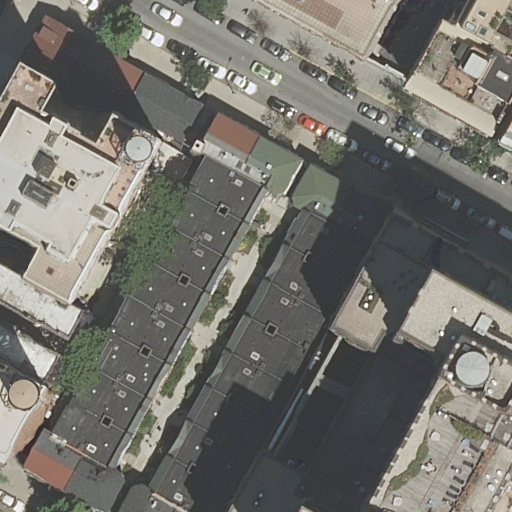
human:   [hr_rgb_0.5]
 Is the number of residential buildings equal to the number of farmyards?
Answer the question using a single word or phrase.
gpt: no

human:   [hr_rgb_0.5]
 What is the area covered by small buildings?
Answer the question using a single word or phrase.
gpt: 605m2

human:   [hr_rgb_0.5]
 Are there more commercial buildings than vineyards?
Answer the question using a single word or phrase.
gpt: no

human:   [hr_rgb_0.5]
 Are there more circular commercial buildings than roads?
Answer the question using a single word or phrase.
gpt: no

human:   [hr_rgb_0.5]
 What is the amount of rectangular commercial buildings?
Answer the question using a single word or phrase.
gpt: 0

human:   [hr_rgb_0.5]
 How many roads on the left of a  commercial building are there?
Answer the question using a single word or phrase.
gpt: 0

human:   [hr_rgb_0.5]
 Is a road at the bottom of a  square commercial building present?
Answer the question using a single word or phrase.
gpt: no

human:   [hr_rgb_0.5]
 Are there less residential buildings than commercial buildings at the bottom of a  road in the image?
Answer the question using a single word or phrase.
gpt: no

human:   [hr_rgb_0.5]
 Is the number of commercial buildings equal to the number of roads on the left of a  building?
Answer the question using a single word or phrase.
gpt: no

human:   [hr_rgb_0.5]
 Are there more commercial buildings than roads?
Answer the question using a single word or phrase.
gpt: no

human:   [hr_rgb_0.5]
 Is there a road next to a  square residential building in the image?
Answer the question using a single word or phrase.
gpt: no

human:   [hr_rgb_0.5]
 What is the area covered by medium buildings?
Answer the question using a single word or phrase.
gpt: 3258m2

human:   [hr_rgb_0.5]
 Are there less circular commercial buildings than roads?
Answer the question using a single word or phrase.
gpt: yes

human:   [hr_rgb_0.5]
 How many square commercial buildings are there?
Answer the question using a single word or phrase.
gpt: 0

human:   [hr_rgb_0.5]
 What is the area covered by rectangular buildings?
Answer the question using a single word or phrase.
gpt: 2880m2

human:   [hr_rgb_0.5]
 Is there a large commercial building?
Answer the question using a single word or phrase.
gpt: no

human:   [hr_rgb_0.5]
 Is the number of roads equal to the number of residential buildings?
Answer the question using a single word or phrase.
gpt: no

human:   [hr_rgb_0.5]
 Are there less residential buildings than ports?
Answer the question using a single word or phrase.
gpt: no

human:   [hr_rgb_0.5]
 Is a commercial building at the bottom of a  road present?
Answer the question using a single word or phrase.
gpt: no

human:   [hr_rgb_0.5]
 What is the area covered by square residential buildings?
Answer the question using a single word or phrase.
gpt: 0m2

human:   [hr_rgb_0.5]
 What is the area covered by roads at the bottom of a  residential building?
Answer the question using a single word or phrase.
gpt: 0m2

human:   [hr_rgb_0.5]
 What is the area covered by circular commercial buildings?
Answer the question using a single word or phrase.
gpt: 0m2

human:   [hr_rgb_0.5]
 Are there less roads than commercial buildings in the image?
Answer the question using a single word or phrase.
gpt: no

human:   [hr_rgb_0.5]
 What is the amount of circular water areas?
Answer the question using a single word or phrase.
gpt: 0

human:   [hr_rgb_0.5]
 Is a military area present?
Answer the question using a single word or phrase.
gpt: no

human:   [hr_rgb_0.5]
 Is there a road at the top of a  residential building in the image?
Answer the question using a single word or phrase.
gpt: yes

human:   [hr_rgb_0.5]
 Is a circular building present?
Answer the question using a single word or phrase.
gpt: no

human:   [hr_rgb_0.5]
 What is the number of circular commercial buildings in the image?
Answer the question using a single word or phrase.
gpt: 0

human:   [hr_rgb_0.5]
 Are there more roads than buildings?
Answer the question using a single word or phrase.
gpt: no

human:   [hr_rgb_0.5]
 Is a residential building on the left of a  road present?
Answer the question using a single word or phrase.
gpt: yes

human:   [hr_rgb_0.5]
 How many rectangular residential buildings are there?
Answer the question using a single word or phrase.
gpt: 29

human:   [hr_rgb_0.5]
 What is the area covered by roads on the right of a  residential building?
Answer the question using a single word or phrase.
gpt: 0m2

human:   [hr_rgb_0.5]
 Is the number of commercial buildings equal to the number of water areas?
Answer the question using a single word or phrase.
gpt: yes

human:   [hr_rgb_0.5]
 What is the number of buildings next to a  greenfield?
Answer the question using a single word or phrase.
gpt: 0

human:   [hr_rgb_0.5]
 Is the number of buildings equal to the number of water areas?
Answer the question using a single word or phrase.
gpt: no

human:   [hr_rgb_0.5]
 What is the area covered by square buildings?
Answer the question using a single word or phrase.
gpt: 0m2